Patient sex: M
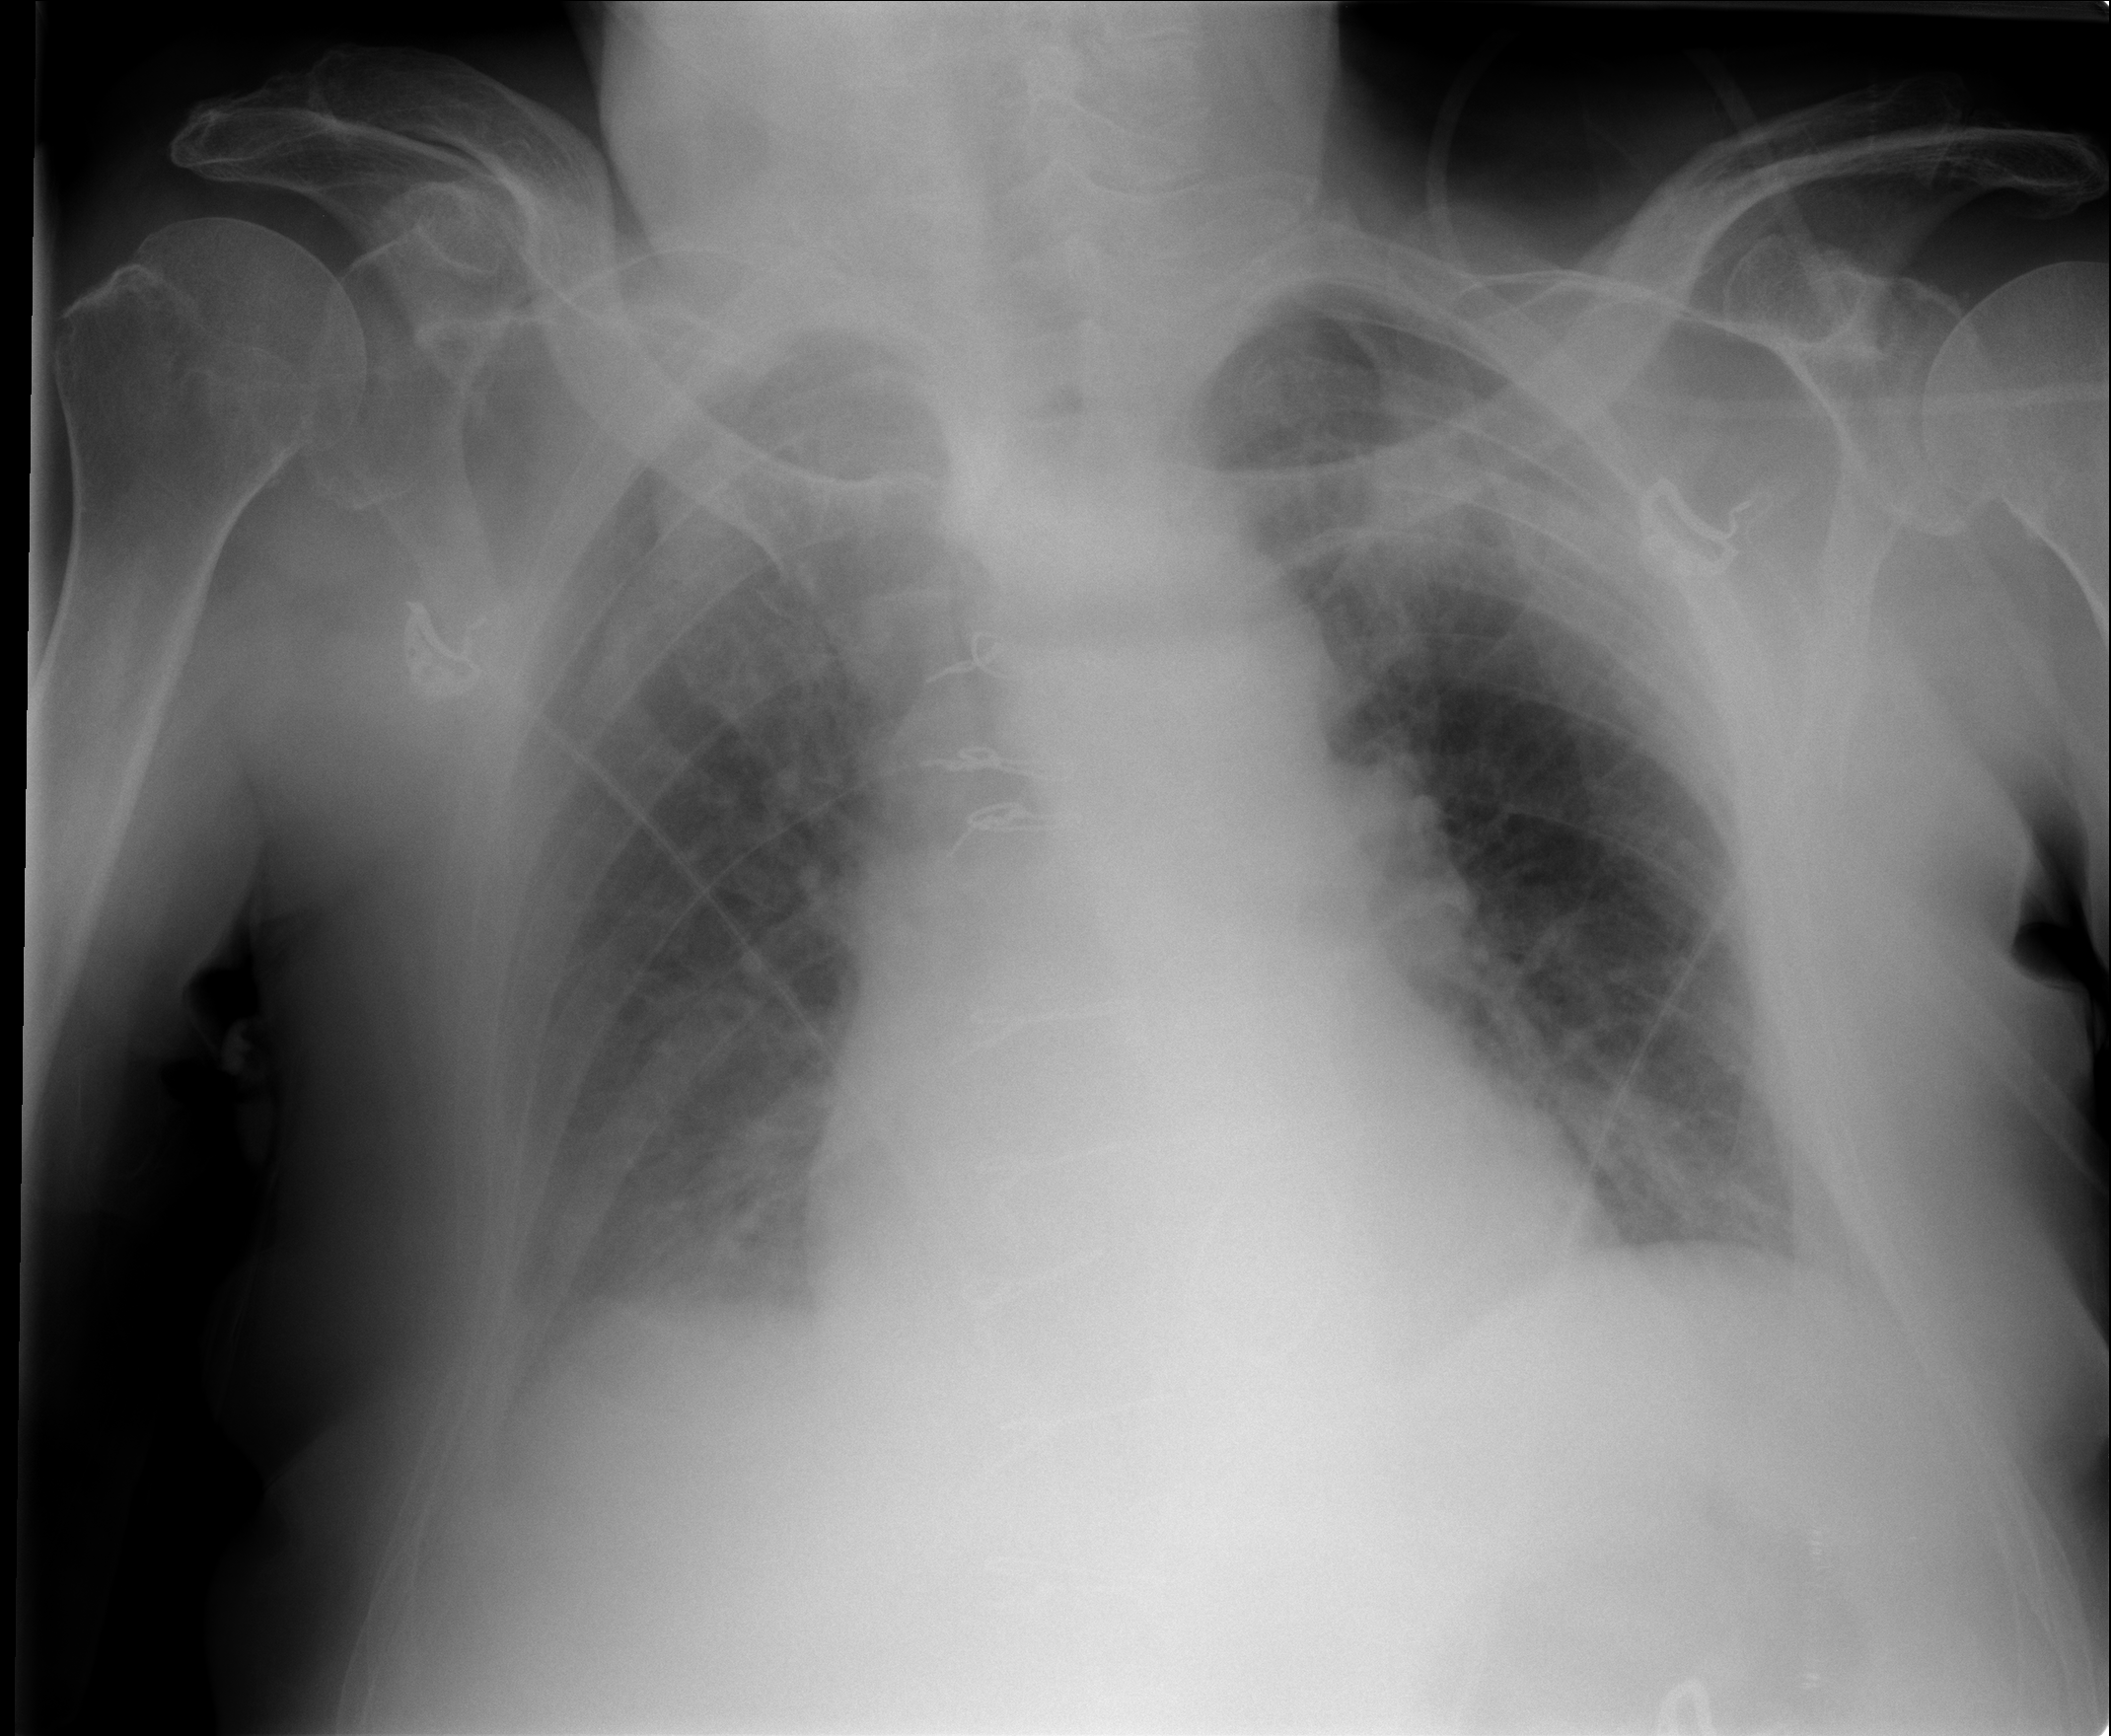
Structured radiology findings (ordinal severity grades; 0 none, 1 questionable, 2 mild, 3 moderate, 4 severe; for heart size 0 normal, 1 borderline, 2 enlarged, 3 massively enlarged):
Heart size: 1
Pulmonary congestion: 2
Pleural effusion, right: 1
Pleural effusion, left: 0
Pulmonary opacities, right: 0
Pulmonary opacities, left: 0
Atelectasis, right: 2
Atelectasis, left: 2